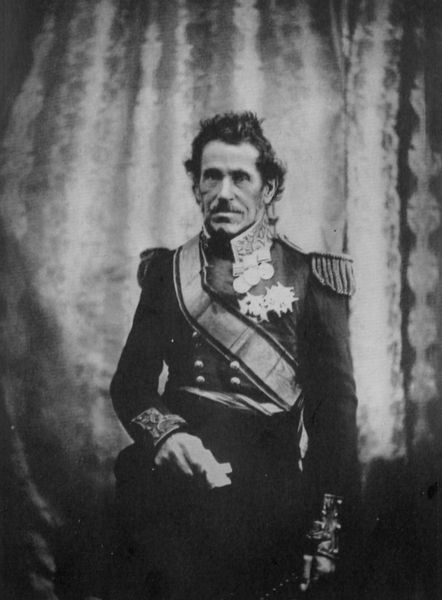
Titel: Generalleutnant Sir George de Lacy Evans
Künstler: Roger Fenton
Standort: USA
Institution: Sammlung Gernsheim
Schlagwörter: dunkel, hand, kopf, mann, schatten, weiß, brust, frisur, grau, haar, handschuh, hintergrund, licht, mund, nase, profil, schwarz, stirn, zeichen, blick, gürtel, muster, ornament, bart, hose, schnurrbart, augen, band, falten, gesicht, kragen, ärmel, bild, bildnis, hals, herr, hände, portrait, porträt, vorhang, haare, sitzend, adel, frontal, knopf, schulter, schärpe, farbe, krieg, curtain, könig, military, soldier, window, schnäuzer, old, schnurbart, schmal, streng, glanz, sitzt, atelier, picture, metall, knöpfe, revers, schnauzer, foto, fotografie, photographie, schwarz weiss, sterne, militär, politik, schwert, uniform, soldat, epauletten, abzeichen, manschetten, medallien, offizier, orden, scherpe, schulterklappen, stehkragen, herrscher, photo, dienst, barhäuptig, man, wams, general, reichtum, metal, noble, sash, soilder, bedeutung, medaille, wichtig, admiral, black and white, stulpen, fotographie, fabric, army, french, old man, oberst, schulterklappe, war, münzen, hero, nadar, schulterpolster, shcwarz, medal, auszeichnungen, patriot, auszeichnung, brustband, lachfalten, medaillen, photograph, photography, leutnant, mustache, moustache, armeevorsteher, brustorden, officer, ordensterne, european, medals, portait, captain, monotone, leader, solider, mustach, honor, sir, nobel, commander, daguerrotophie, revolutionary war, confederate, geisch#, old photo, mono, photograpgh, robert e lee, seargent, sargeant, metals, comander